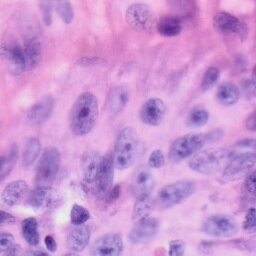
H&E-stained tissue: Skin